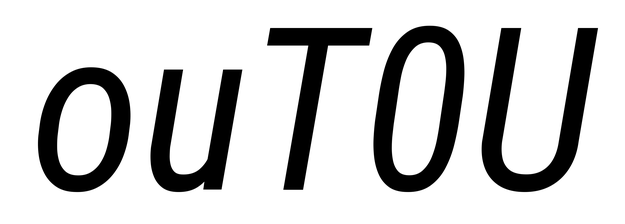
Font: Roboto-Italic_Condensed_Italic